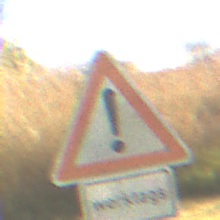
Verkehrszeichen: Gefahrenstelle
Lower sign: ZeitangabenMitBeschraenkungAufWochentage1
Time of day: MorningAfternoon
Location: Outdoor (Nature)
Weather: PartlyCloudy
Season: NotSpecified
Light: Natural